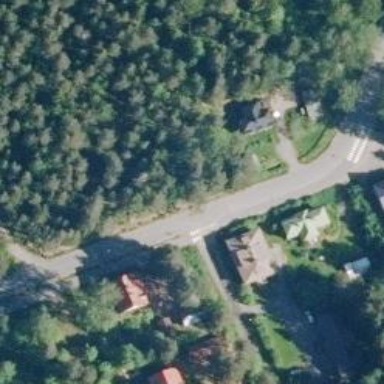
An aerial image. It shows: Marked road crossing.